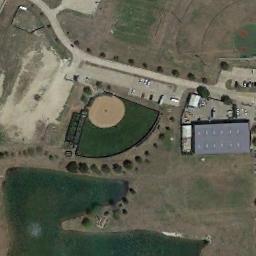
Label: baseball_diamond